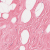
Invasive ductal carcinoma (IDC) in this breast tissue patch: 0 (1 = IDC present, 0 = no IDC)